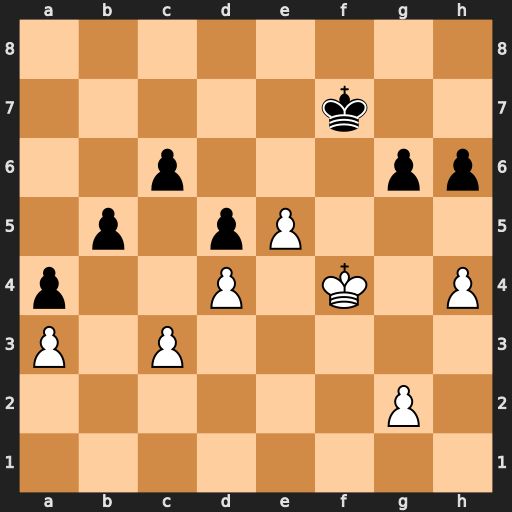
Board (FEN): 8/5k2/2p3pp/1p1pP3/p2P1K1P/P1P5/6P1/8
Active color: w
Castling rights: -
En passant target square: -
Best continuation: h5 gxh5 Kf5